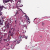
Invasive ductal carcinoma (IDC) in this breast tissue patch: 0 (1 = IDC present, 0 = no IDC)